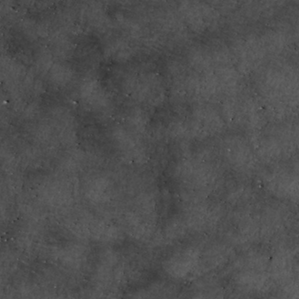
Label: non_frost